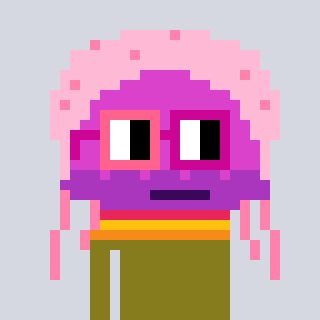
a pixel art character with square pink and red glasses, a jellyfish-shaped head and a gunk-colored body on a cool background